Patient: sex F, age 41
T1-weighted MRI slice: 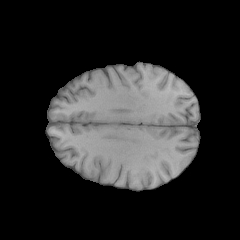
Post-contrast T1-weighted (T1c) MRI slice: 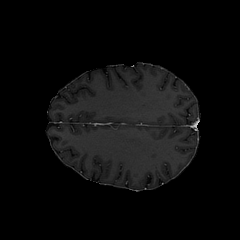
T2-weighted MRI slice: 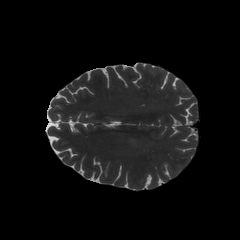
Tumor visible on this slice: yes
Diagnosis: Glioblastoma, IDH-wildtype
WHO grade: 4